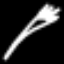
Label: fork